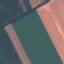
Land use / land cover class: AnnualCrop